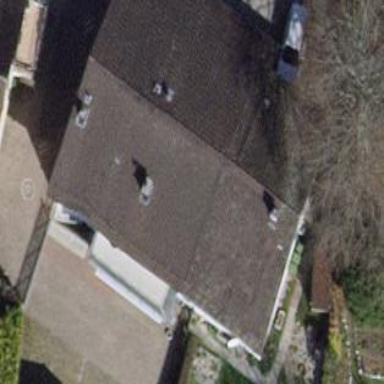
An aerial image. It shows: Terrace building.